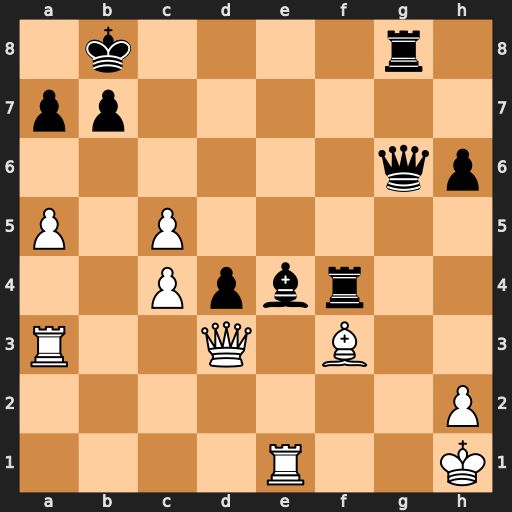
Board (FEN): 1k4r1/pp6/6qp/P1P5/2Ppbr2/R2Q1B2/7P/4R2K
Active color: w
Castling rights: -
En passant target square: -
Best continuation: Bxe4 Rxe4 Qxe4 Qxe4+ Rxe4